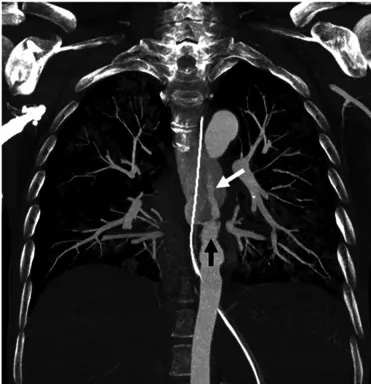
Coronal.
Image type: radiology (ct)